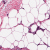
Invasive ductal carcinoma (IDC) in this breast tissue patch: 1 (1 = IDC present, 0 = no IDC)